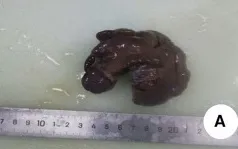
Postoperative pathological examinations. (A) The spleen significantly enlarged, with measured 10.5 cm x 5 cm x 3 cm.
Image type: medical_photograph (other_medical_photograph)